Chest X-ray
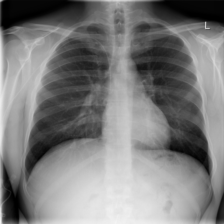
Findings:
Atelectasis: negative
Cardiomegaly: negative
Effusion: negative
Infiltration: negative
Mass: negative
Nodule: negative
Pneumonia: negative
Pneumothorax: negative
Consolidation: negative
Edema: negative
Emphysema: negative
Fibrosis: negative
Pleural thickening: negative
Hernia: negative